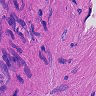
Metastatic tissue present: no